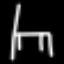
Label: chair